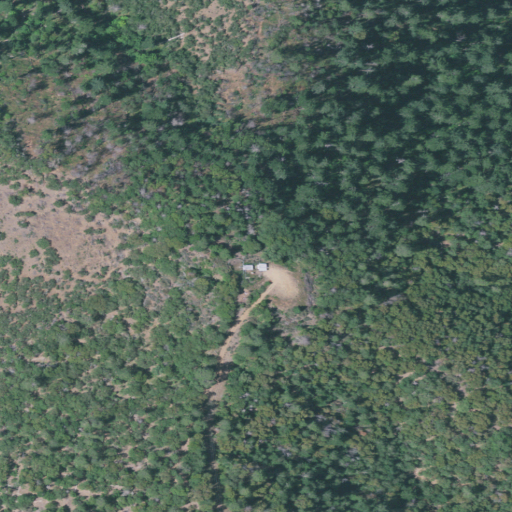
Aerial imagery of mountain in Oregon named Nugget Butte containing evergreen forest, mixed forest, shrub, and open development